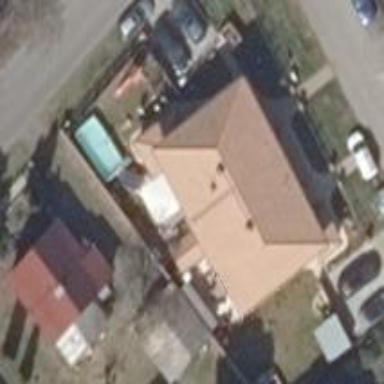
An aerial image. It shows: Hipped roof semi-detached house.